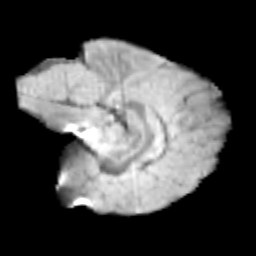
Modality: T2w
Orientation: sagittal
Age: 11
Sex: male
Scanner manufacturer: siemens
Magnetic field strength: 3 T
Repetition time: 3.8 s
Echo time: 0.07 s